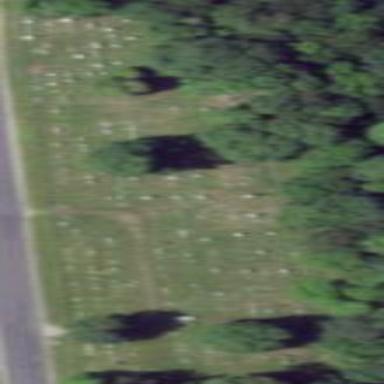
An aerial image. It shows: Cemetery or graveyard.